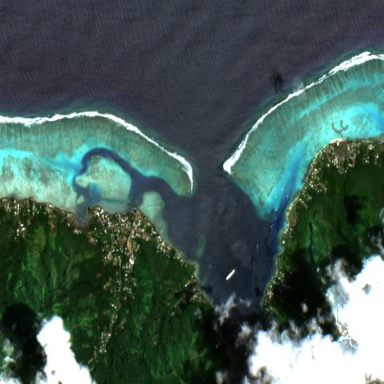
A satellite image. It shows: Beautiful reef in its natural habitat.